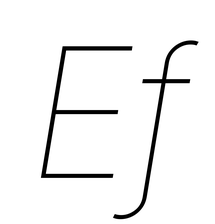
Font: Inter-Italic_Thin_Italic